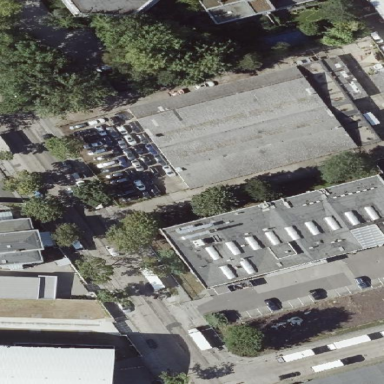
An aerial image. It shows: Commercial building.